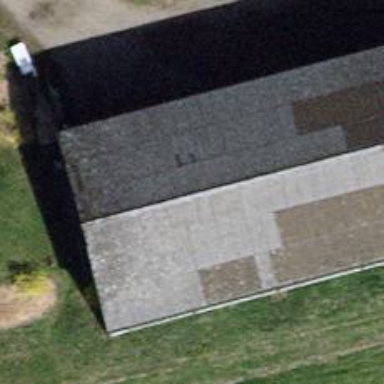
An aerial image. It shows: Building with tiled roof.